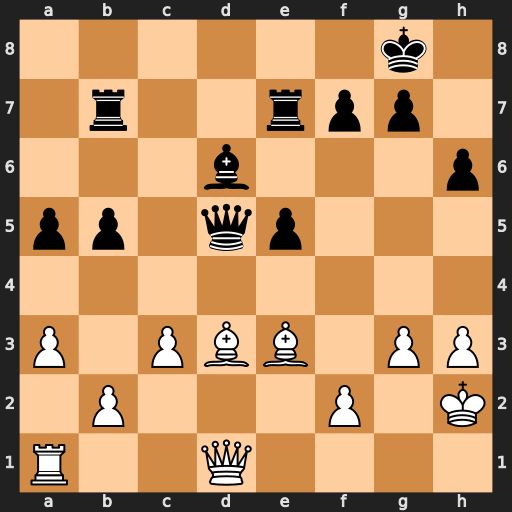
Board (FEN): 6k1/1r2rpp1/3b3p/pp1qp3/8/P1PBB1PP/1P3P1K/R2Q4
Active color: w
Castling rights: -
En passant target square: -
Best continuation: Bh7+ Kxh7 Qxd5